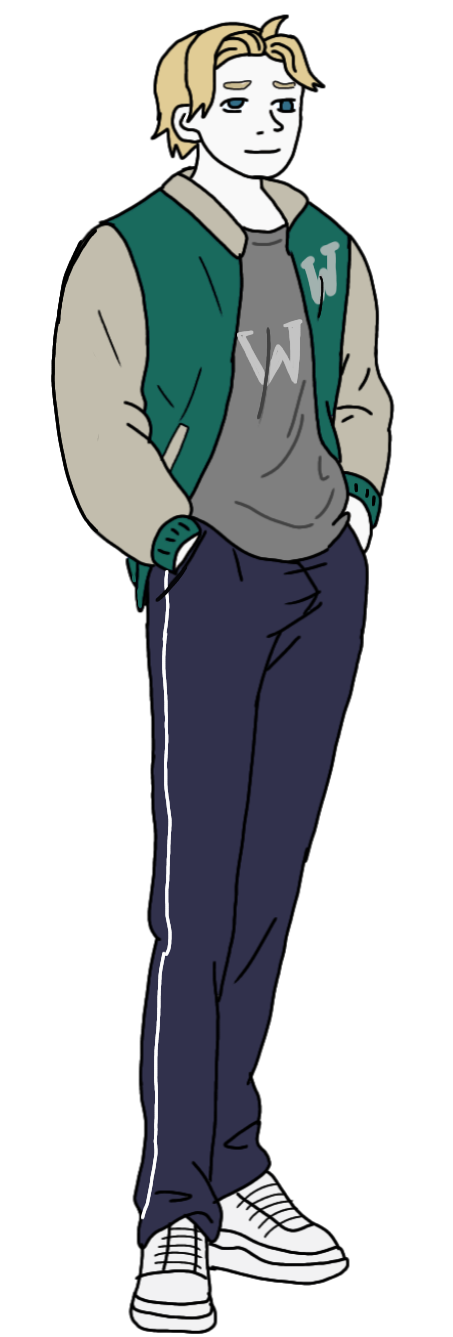
Label: 5_Trad_Boywife